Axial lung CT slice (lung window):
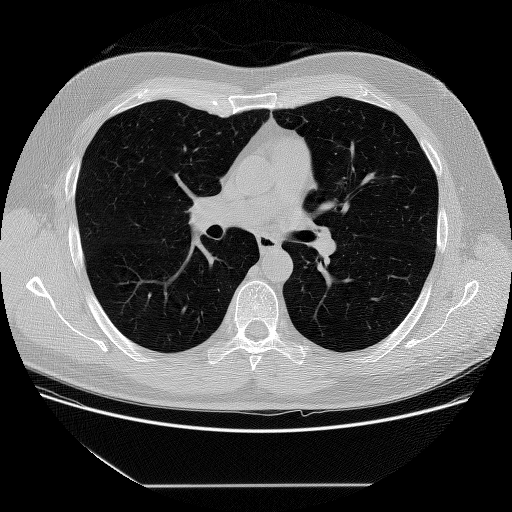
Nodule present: no